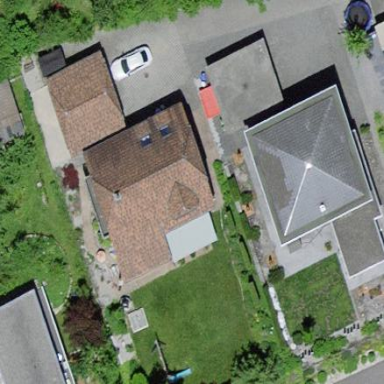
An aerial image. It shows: Detached building with half-hipped roof.